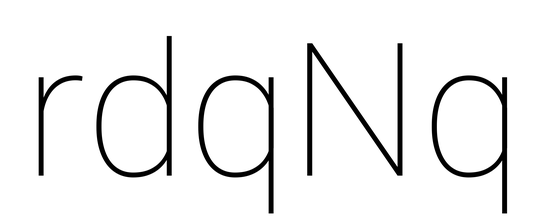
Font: Roboto_Thin